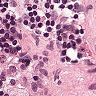
Metastatic tissue present: no